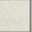
Piece: xx